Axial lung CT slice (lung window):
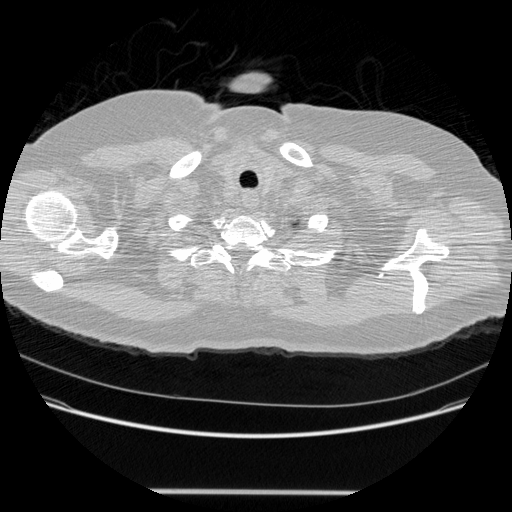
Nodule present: no